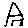
Label: house